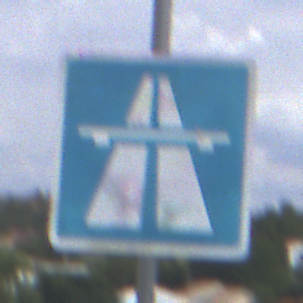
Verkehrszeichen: Autobahn
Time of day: Midday
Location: Outdoor (Nature)
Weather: PartlyCloudy
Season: NotSpecified
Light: Natural